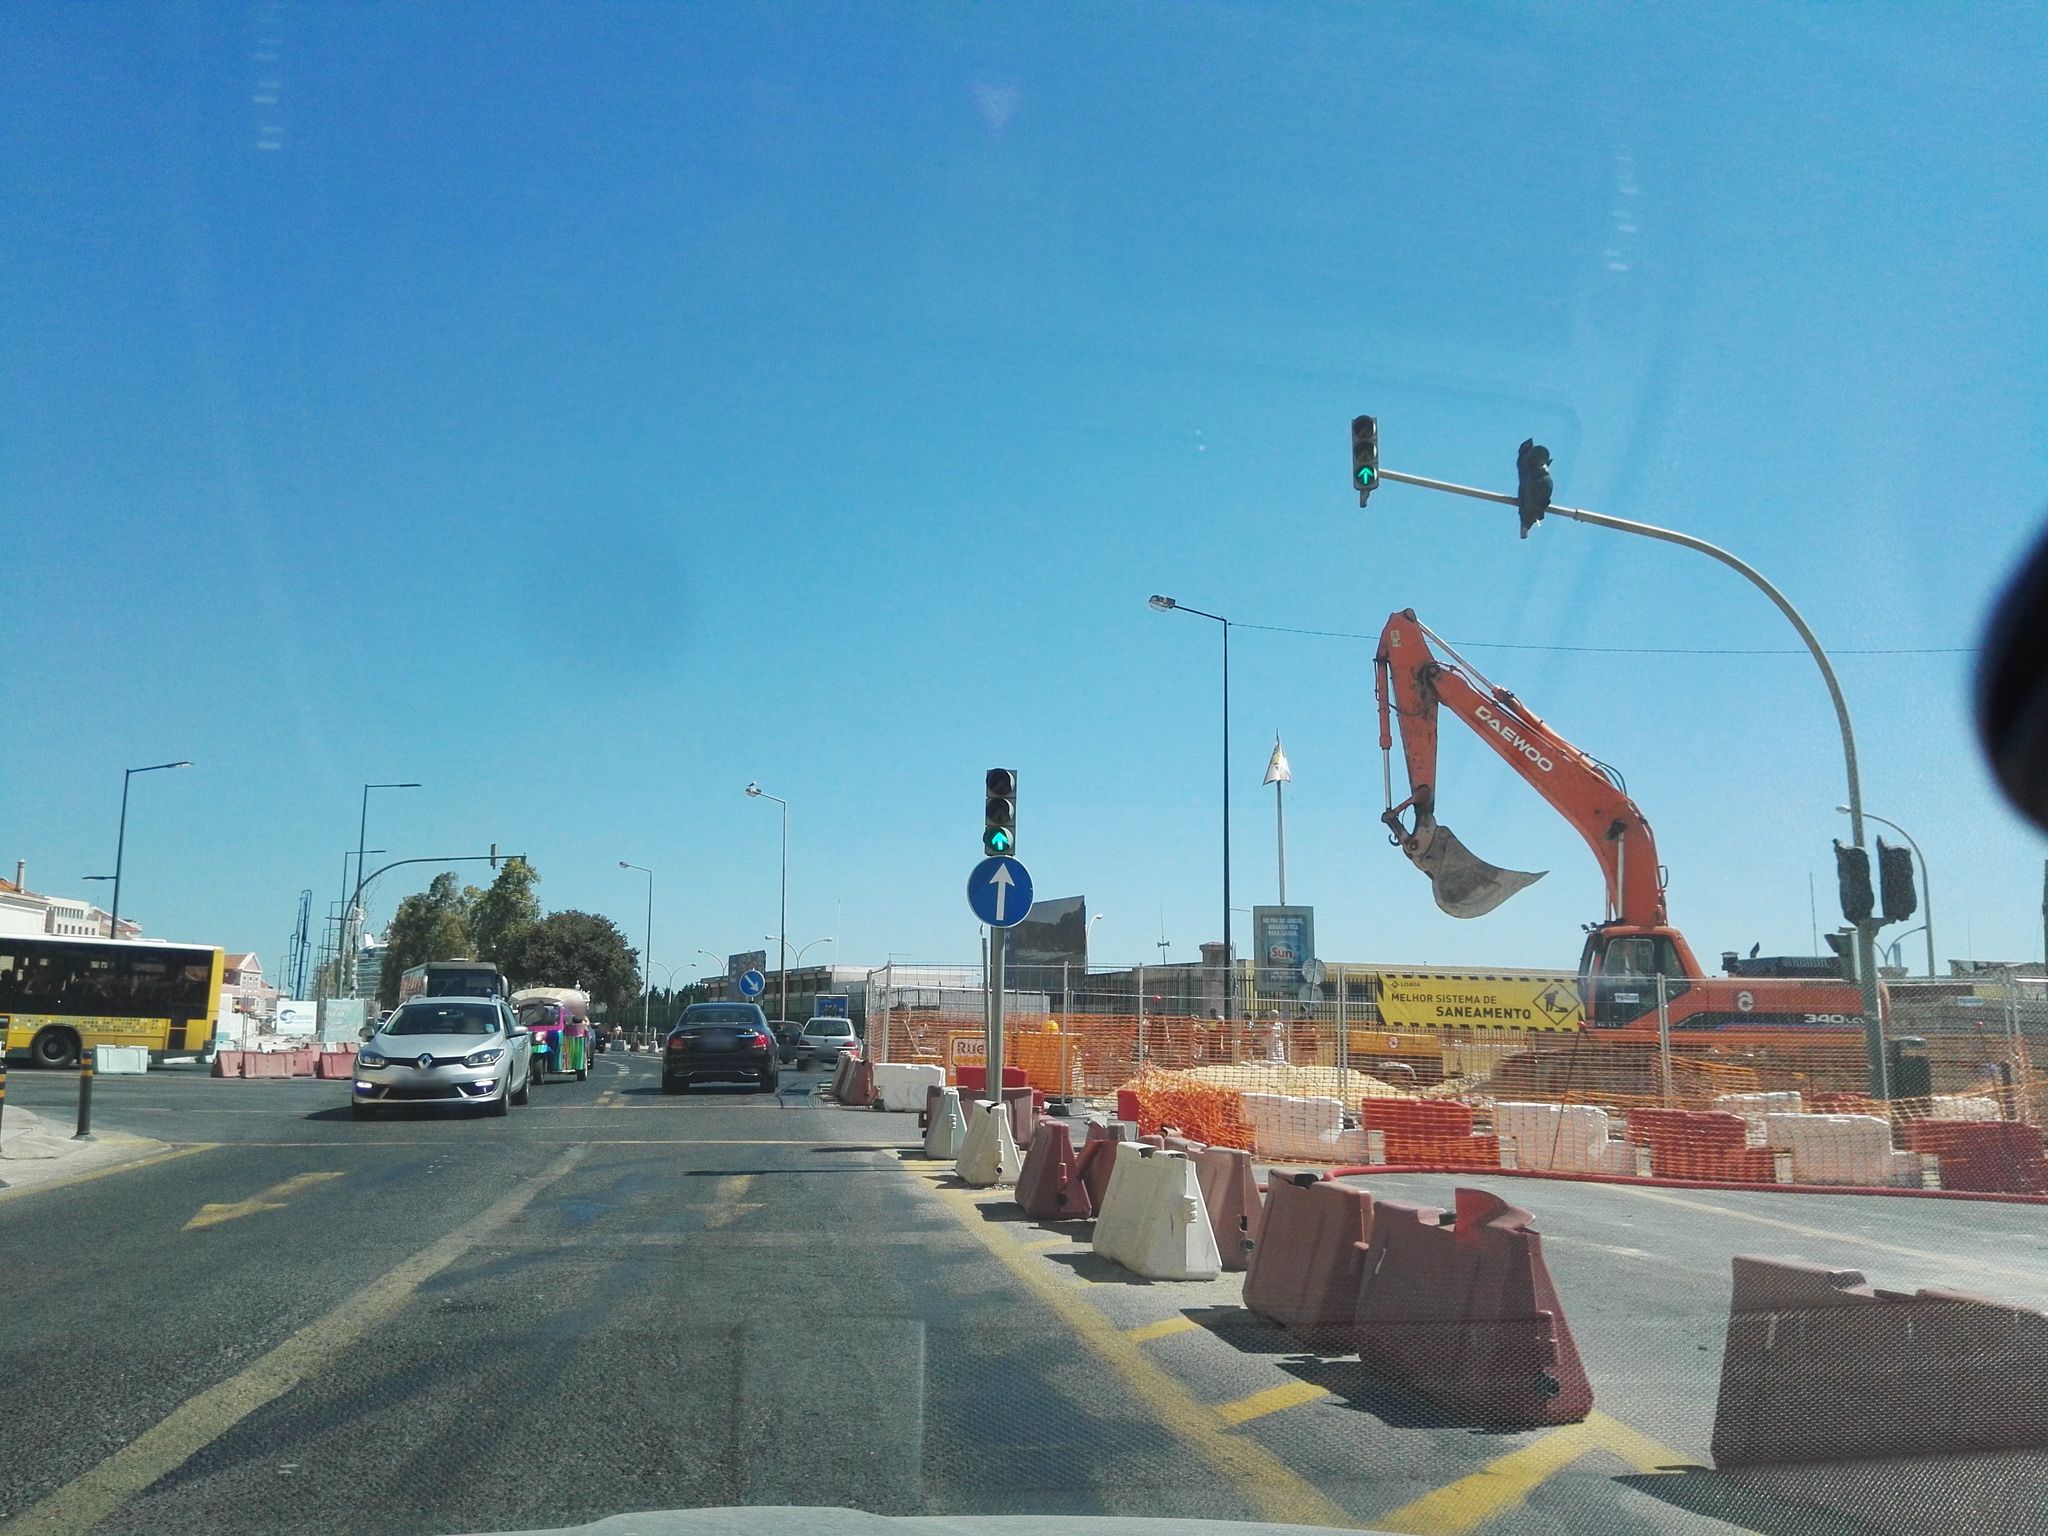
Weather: clear
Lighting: day
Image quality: good
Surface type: driving surface
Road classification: primary
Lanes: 1
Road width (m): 2.6
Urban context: urban centre
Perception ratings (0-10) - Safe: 1.03, Lively: 6.83, Beautiful: 4.02, Boring: 3.39, Depressing: 6.7, Wealthy: 2.44